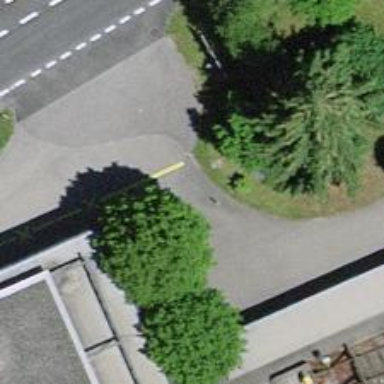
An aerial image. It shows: Metal bollard serving as barrier.